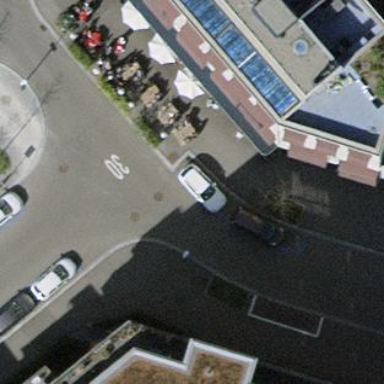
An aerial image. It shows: Parking lane area.